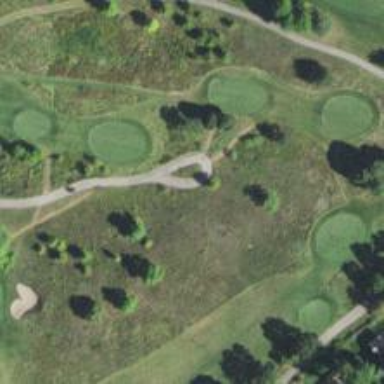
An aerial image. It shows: Footway that doubles as golf path.